Aerial crown-view tile of a tropical tree (Barro Colorado Island, Panama), acquired 20250512:
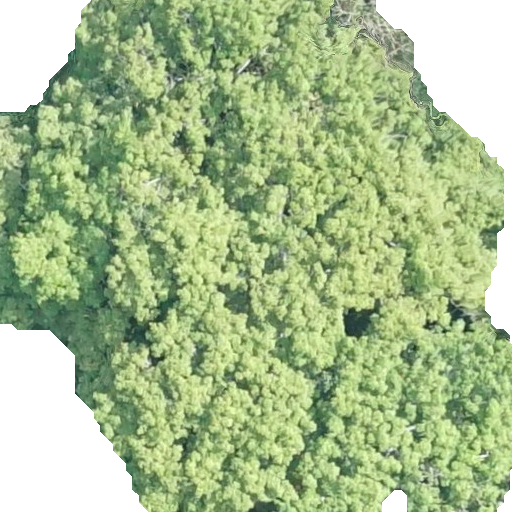
Species: Ceiba pentandra
GBIF accepted scientific name: Ceiba pentandra
Crown area: 346.325 m²